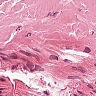
Metastatic tissue present: no